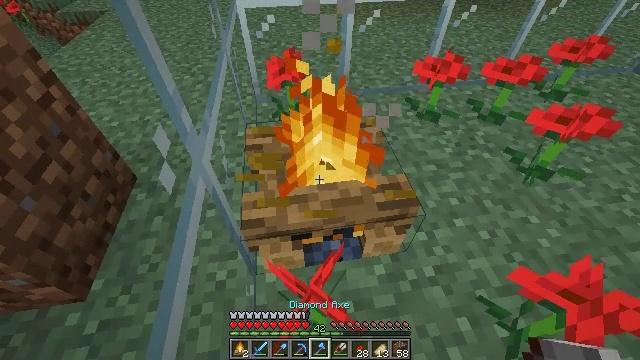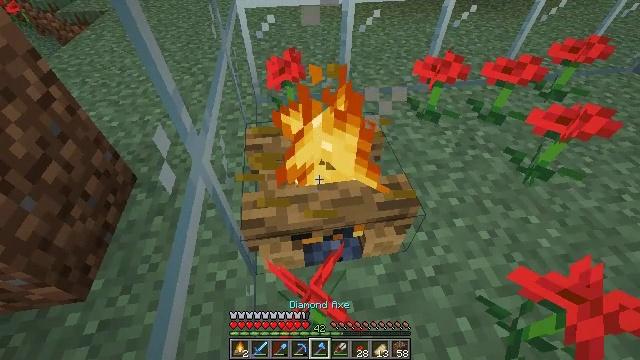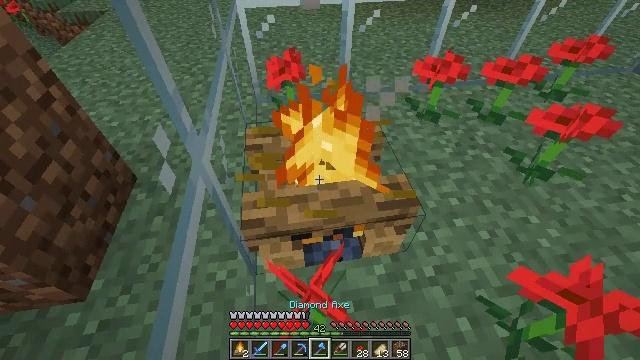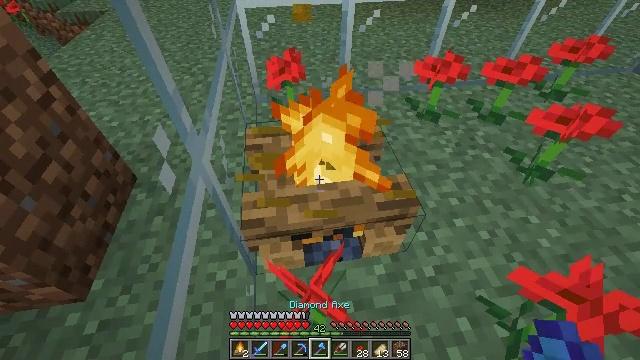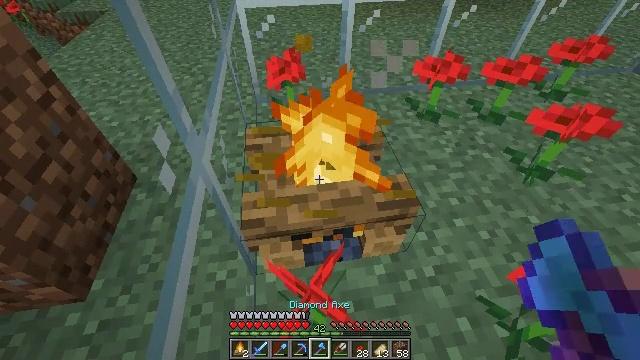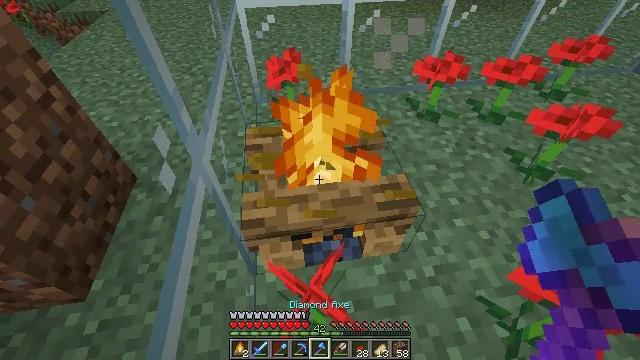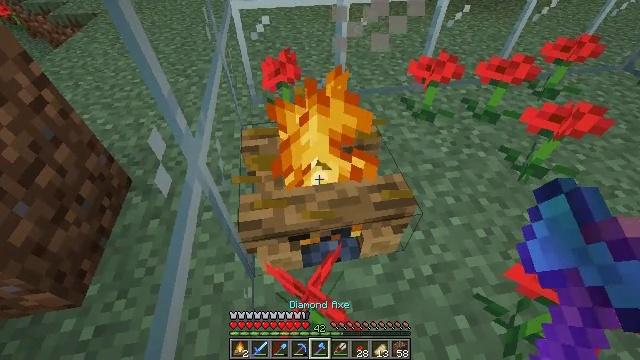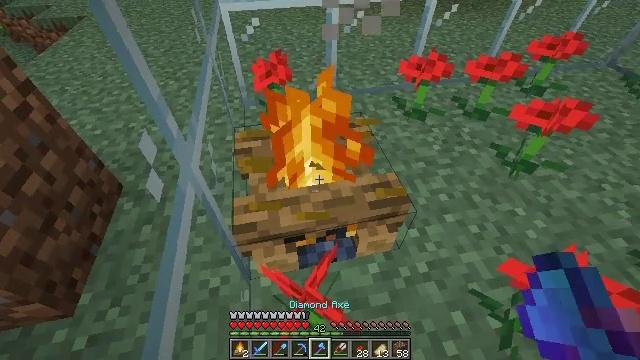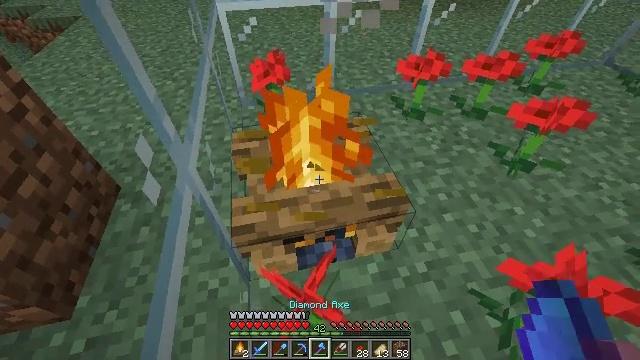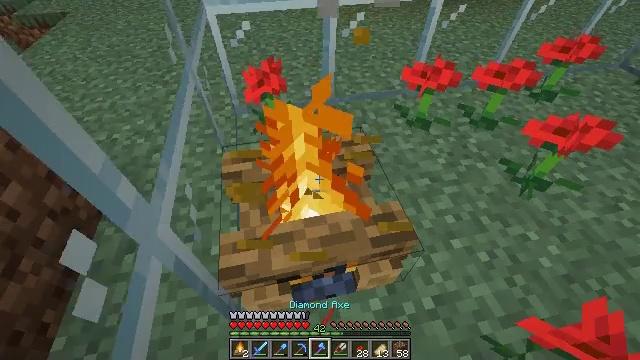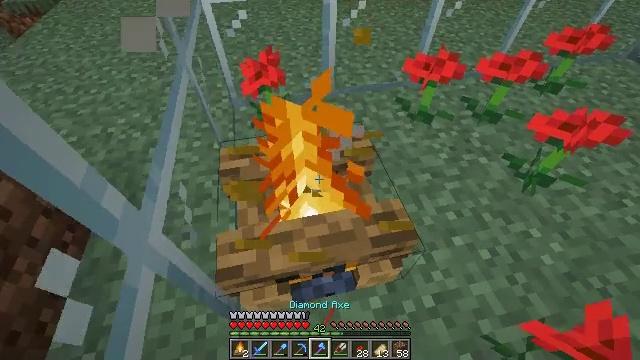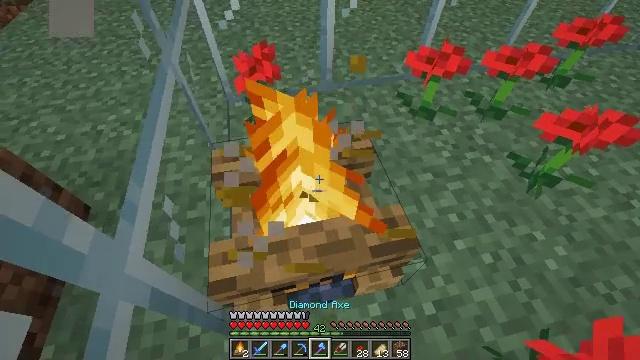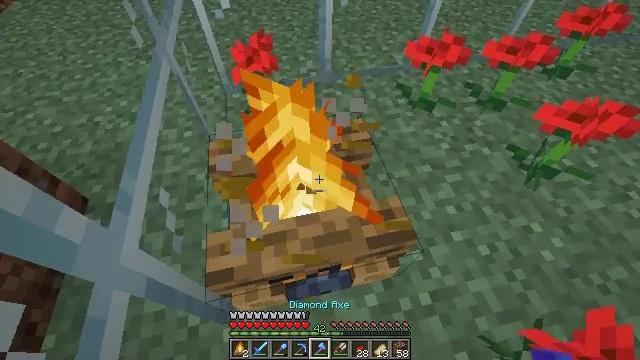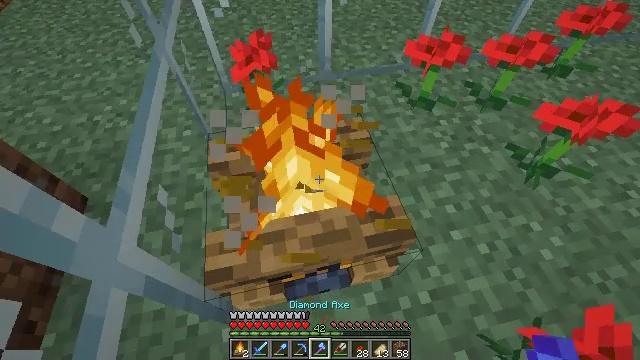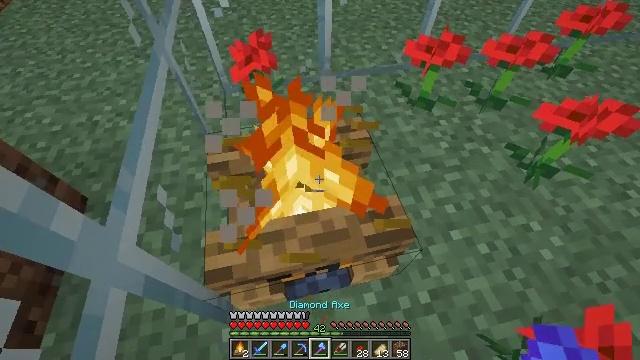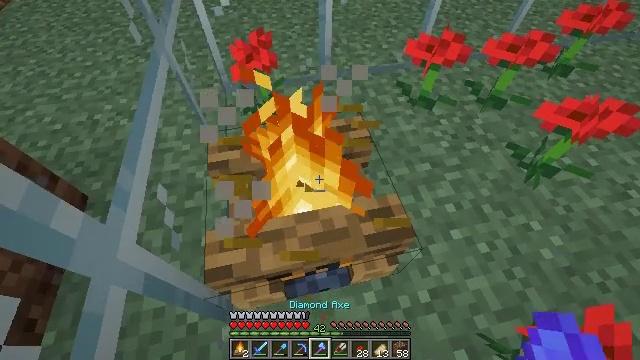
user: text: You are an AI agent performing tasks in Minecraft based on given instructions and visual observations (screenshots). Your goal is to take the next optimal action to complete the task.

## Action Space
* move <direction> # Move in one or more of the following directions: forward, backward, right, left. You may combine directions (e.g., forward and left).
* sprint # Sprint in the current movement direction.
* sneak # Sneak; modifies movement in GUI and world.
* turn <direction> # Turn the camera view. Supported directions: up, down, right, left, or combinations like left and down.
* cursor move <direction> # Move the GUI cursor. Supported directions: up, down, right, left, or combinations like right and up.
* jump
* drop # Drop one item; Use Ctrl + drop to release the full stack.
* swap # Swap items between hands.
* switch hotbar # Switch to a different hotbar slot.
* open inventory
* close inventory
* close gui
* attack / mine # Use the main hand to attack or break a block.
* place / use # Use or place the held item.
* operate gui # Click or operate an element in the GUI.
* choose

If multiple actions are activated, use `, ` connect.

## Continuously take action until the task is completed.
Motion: motion action
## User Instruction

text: Gather up the campfire.
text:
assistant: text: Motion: no_op
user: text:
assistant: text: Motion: no_op
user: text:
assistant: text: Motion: no_op
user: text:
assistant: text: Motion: no_op
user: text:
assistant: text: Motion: no_op
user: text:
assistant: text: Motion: turn right
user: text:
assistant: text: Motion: turn right
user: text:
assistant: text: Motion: move forward
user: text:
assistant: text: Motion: move forward, turn down
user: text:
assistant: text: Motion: move forward, turn down
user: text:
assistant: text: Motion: turn down
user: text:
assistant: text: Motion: turn down
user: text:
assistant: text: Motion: no_op
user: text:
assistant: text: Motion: no_op
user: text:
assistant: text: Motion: no_op
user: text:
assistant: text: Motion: no_op
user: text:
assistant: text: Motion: no_op
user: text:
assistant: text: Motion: no_op
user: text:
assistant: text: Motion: attack / mine
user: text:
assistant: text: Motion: attack / mine
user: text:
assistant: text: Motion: attack / mine
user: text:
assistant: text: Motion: attack / mine
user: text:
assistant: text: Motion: attack / mine
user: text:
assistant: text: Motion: attack / mine
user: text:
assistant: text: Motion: attack / mine
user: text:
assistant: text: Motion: attack / mine
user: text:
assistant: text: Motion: attack / mine
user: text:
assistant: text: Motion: attack / mine
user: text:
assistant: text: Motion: attack / mine
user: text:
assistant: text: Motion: attack / mine